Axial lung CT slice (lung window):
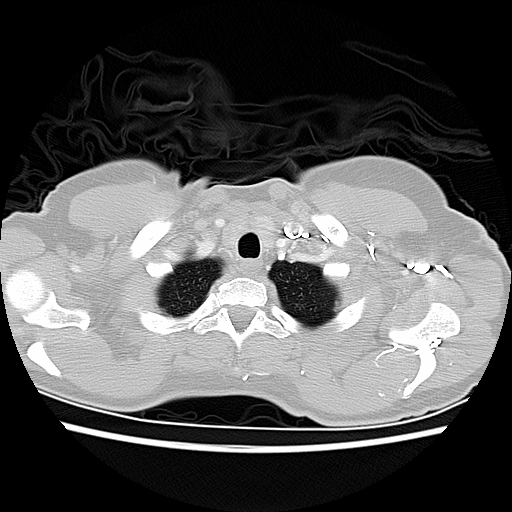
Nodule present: no